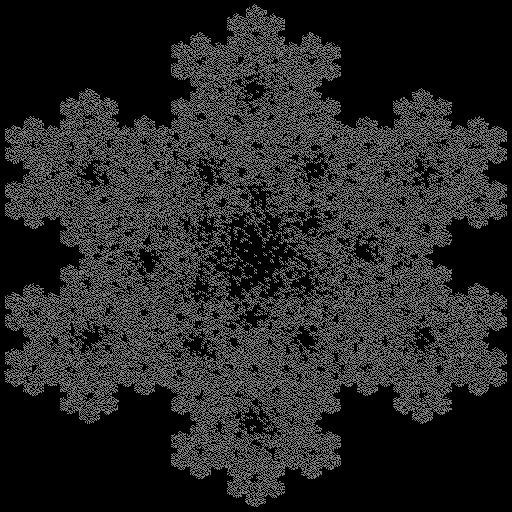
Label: koch_snowflake